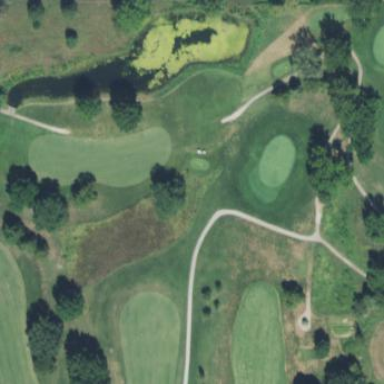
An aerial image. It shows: Rough grass area on golf course.